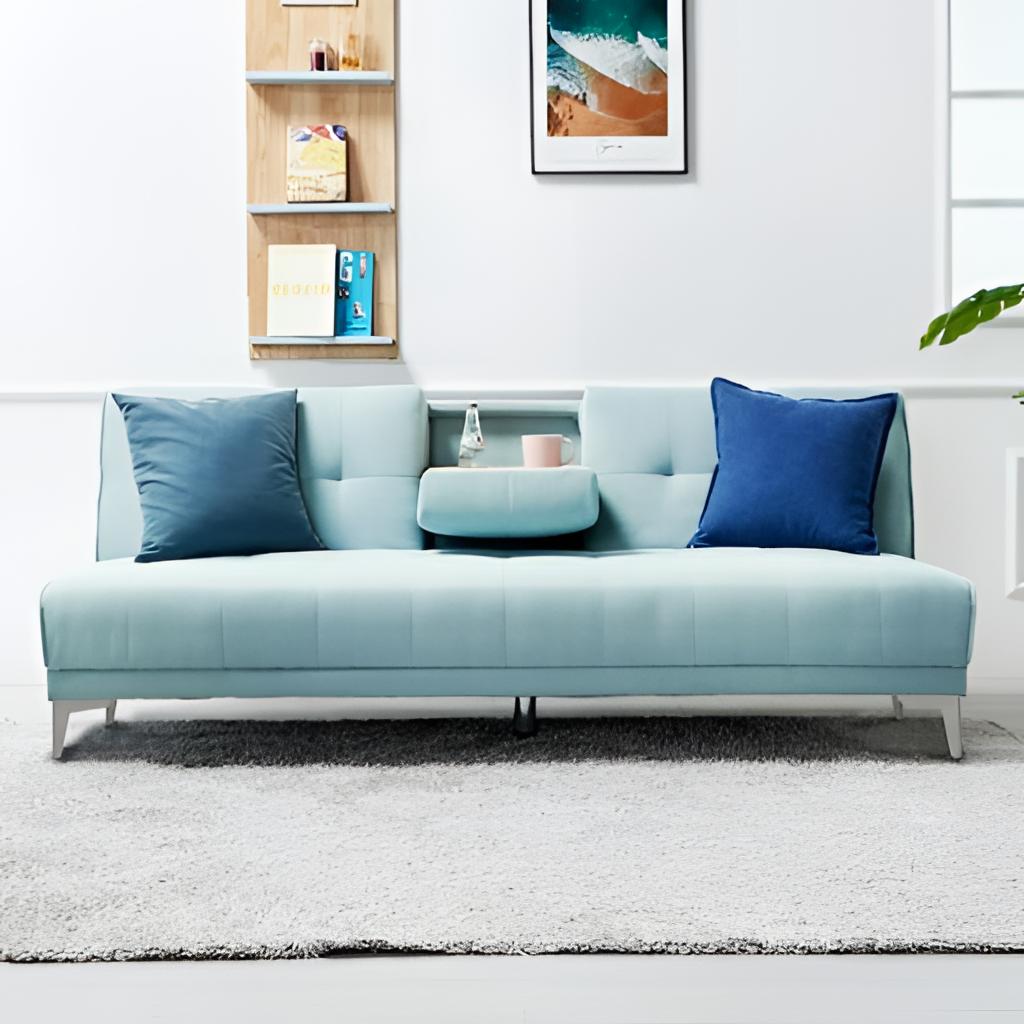
light blue fabric sofa, living room, carpet flooring, with plush pattern, contemporary, paint wallpaper, with solid pattern